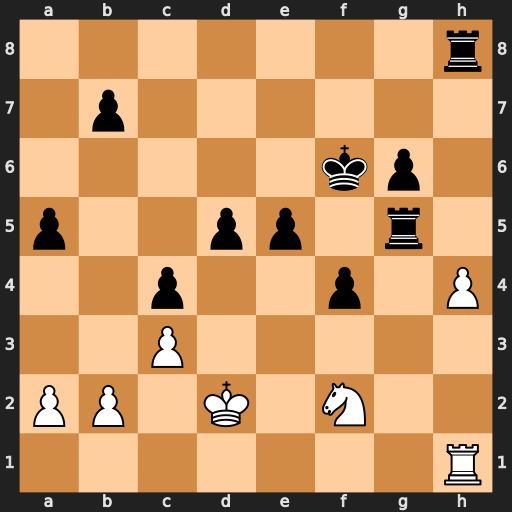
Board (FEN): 7r/1p6/5kp1/p2pp1r1/2p2p1P/2P5/PP1K1N2/7R
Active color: w
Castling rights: -
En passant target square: -
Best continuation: hxg5+ Kxg5 Rxh8